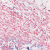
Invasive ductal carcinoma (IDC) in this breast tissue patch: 0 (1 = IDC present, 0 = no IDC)